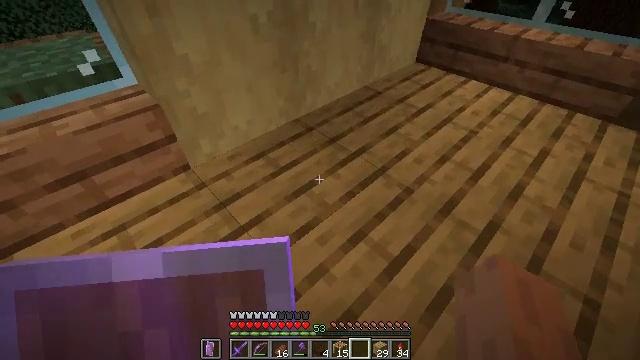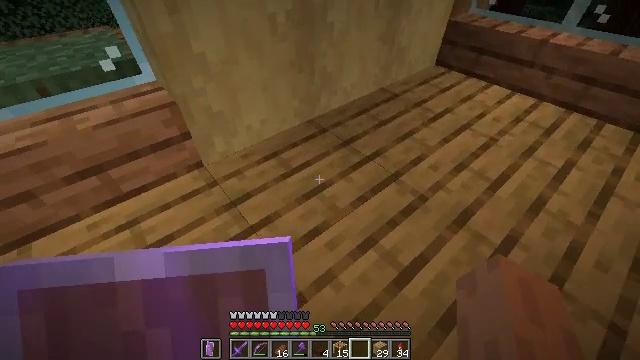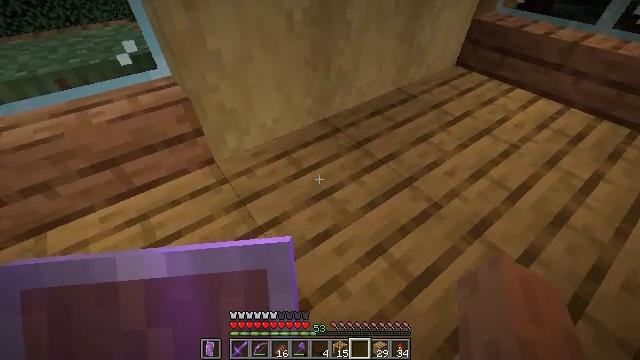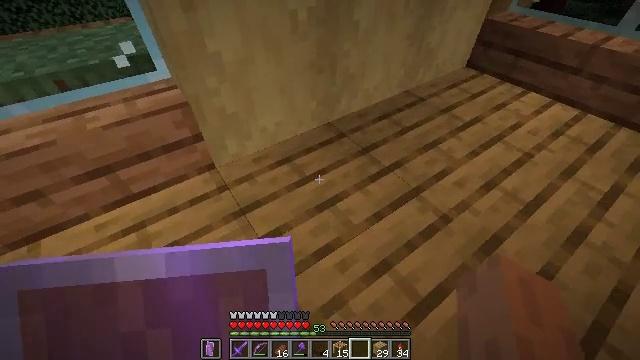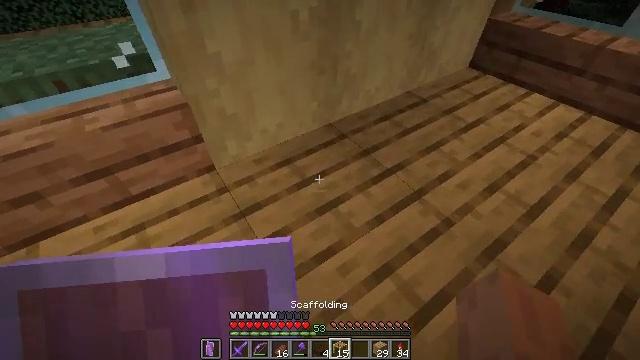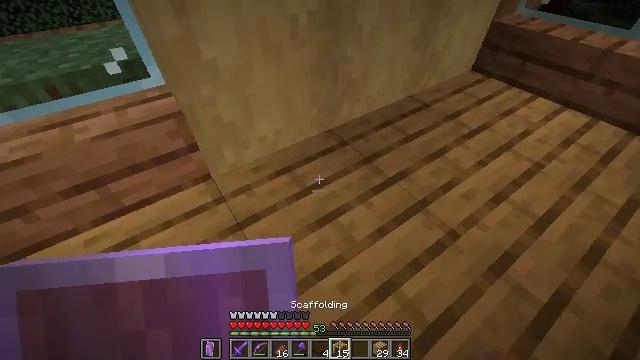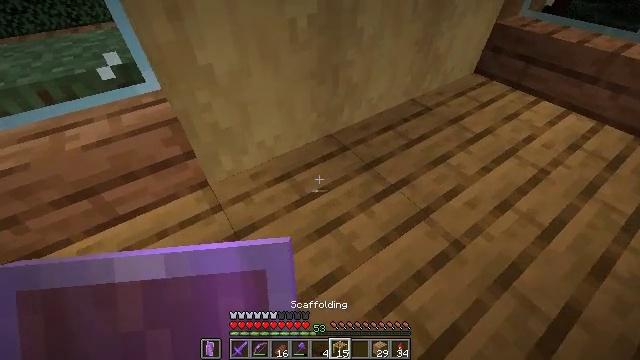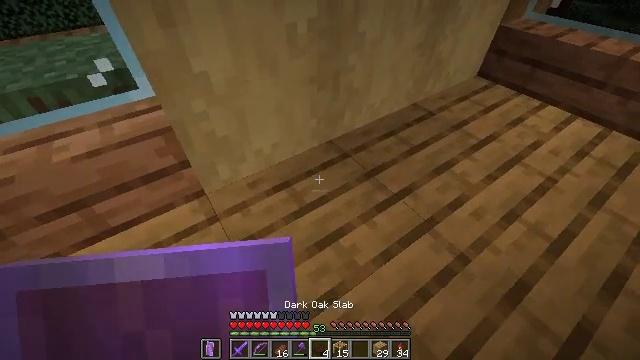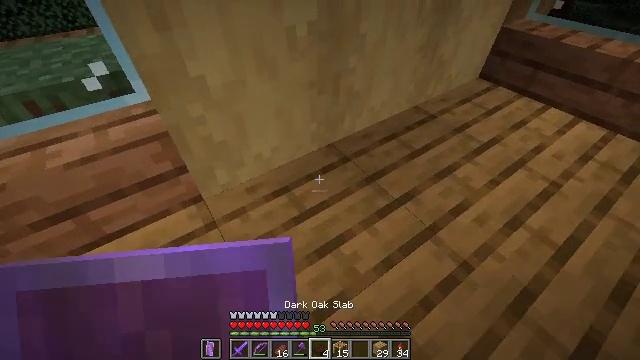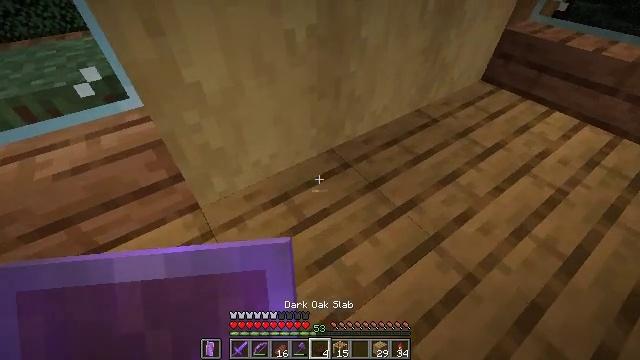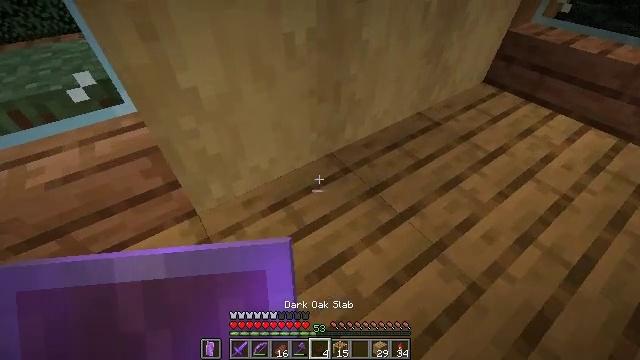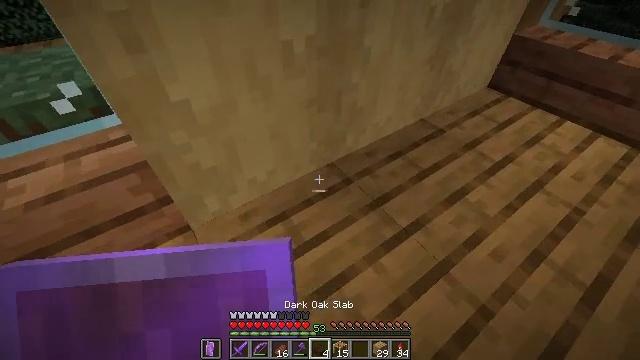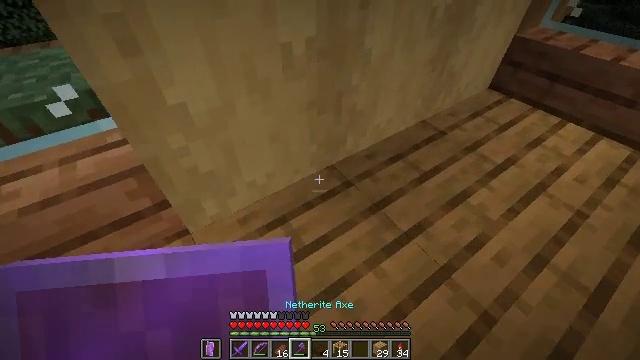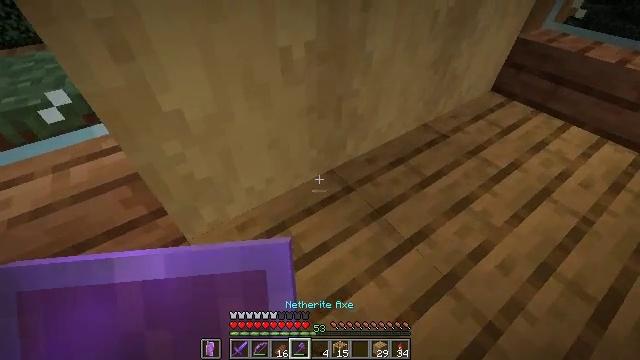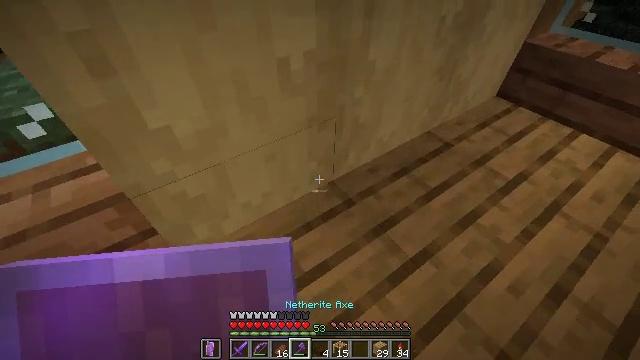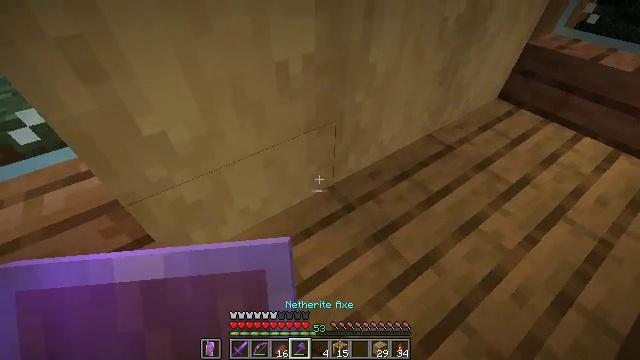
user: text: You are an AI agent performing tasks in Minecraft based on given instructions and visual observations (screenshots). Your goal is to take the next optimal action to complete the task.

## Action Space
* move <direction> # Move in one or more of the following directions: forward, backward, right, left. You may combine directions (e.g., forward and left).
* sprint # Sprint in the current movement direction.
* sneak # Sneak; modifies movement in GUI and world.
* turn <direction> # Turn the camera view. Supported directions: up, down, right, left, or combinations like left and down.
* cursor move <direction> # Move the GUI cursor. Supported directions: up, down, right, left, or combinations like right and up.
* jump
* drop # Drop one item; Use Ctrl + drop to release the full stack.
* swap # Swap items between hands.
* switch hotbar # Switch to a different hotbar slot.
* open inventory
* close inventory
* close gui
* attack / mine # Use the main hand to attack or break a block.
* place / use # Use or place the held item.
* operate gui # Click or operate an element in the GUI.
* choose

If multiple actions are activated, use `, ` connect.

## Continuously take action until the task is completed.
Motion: motion action
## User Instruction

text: Remove the oak slab to gather resources.
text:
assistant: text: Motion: move forward, sneak, turn left
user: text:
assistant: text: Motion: move forward, sneak, turn left
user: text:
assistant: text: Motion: move forward, sneak, turn left
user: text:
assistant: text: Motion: move forward, sneak
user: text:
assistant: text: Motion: move forward, sneak
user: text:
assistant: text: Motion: move forward, sneak
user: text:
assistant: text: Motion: move forward, sneak
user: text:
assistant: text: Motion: move forward, sneak
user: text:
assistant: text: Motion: move forward, sneak
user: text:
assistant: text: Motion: move forward, sneak
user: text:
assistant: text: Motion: move forward, sneak
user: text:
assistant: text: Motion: move forward, sneak
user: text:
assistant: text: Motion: move forward, sneak
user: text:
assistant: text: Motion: move forward, sneak
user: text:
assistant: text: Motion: sneak
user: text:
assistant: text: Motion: sneak, turn down
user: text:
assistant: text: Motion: sneak, turn down
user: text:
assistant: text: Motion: sneak, turn down
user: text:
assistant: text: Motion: sneak, turn down
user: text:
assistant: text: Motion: move back, sneak
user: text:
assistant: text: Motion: move back, sneak
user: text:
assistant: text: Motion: move back, sneak
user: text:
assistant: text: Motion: move back, sneak, turn left and up
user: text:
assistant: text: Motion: move back, sneak, turn up
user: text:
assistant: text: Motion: move back, sneak, turn up
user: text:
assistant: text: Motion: move back, sneak, turn up
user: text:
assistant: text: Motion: sneak, turn up
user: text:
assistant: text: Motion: sneak, turn up
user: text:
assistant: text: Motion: sneak
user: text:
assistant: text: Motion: sneak